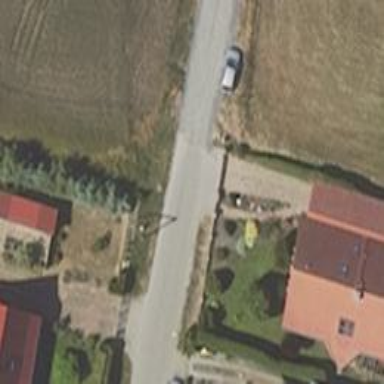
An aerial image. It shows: Smoothly paved residential road.